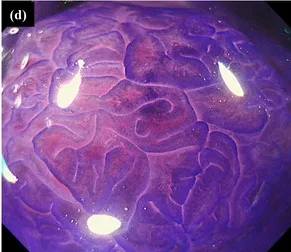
(d) Kudo's pit pattern classification after crystal violet staining showed a type IV pit pattern in the nodular lesion.
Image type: endoscopy (gi_endoscopy)